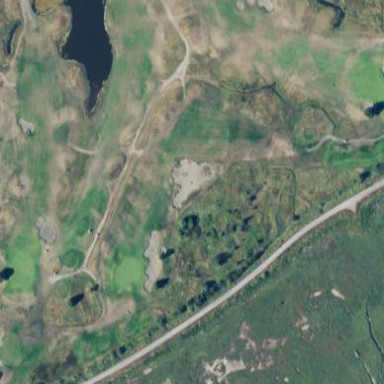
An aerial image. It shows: Golf fairway surrounded by grass.